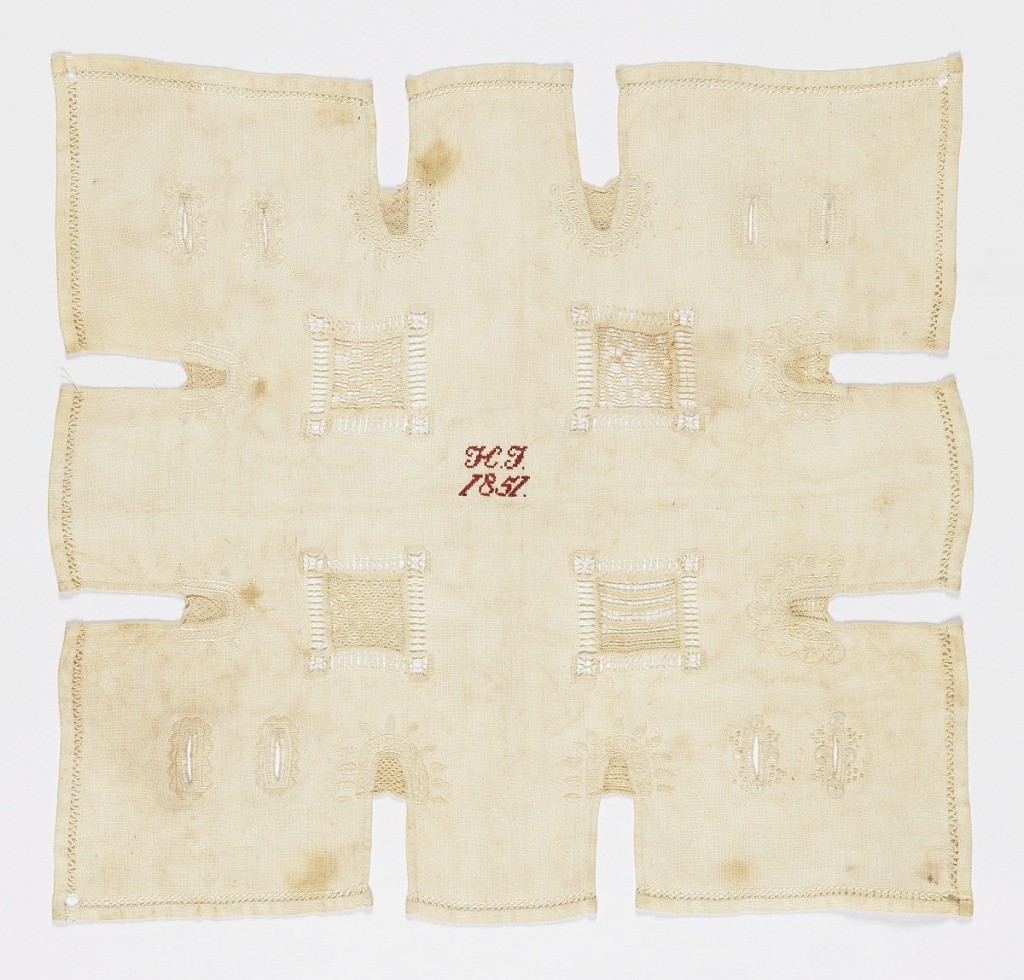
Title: Sampler
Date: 1851
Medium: silk embroidery on cotton foundation Technique: embroidered in buttonhole, cross, chain, satin, knot, hollie point, and running stitches on plain weave foundation with withdrawn element work and needle lace.
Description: White work square with decorative hemstitching.  Four inset squares of hollie point and eight placket cuts along the edges.  In the center initials and date.